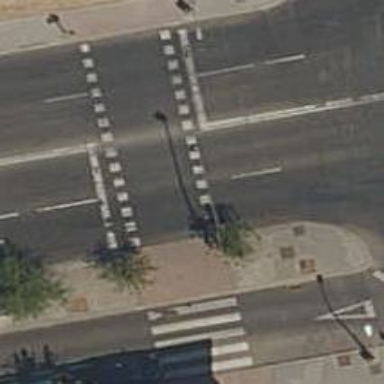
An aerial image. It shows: Traffic signals at road crossing.